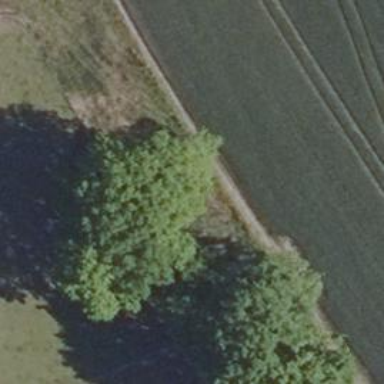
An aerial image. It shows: Deciduous tree with broadleaved leaves.